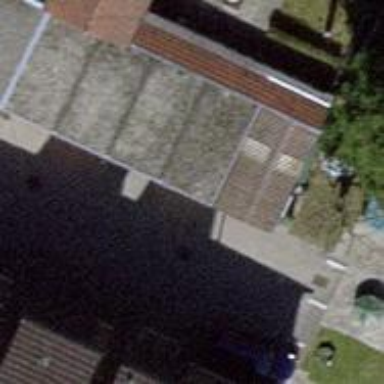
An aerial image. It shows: Group of garages.